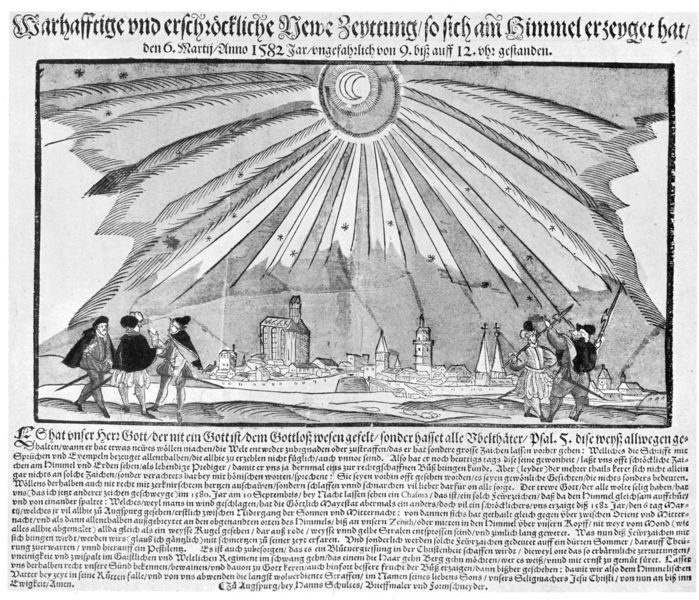
Titel: Warhafftige vnd erschröckliche Newe Zeyttung
Standort: Zürich.
Institution: Wickiana
Schlagwörter: feder, gott, himmel, umhang, weiß, fluss, menschen, stadt, ufer, grau, männer, nacht, schwarz, zeichnung, schloss, kappe, mütze, mützen, kleidung, stehen, bild, herr, häuser, kirche, sonne, boden, adel, personen, boot, stock, turm, schiff, schrift, dorf, lanze, deutsch, kirchen, mond, buch, burg, türme, strahlen, druck, druckgraphik, schwarzweiss, sterne, stich, illustration, schwert, schwerter, text, waffen, zeitung, überschrift, buchseite, mittelalter, krieger, klerus, lanzen, strumpfhosen, pike, gewehre, französische revolution, altdeutsch, menschne, firmament, stadtgrenze, warhafftige, weltbild, 1582, holschnitt, brüger, abolutismus, 12.jahrhundert, skztte, warhaftige, gottlos, unser